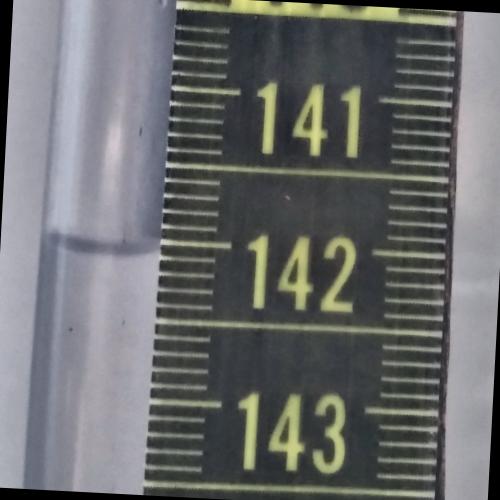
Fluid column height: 142.1 cm